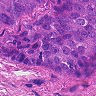
Metastatic tissue present: yes